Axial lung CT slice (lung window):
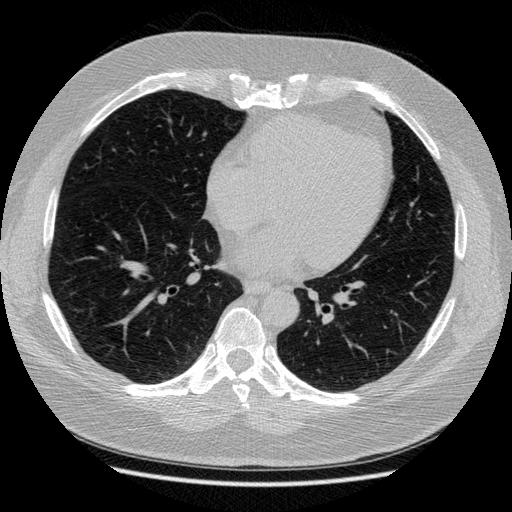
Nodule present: no